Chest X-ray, PA view. Patient: 18 years old, sex M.
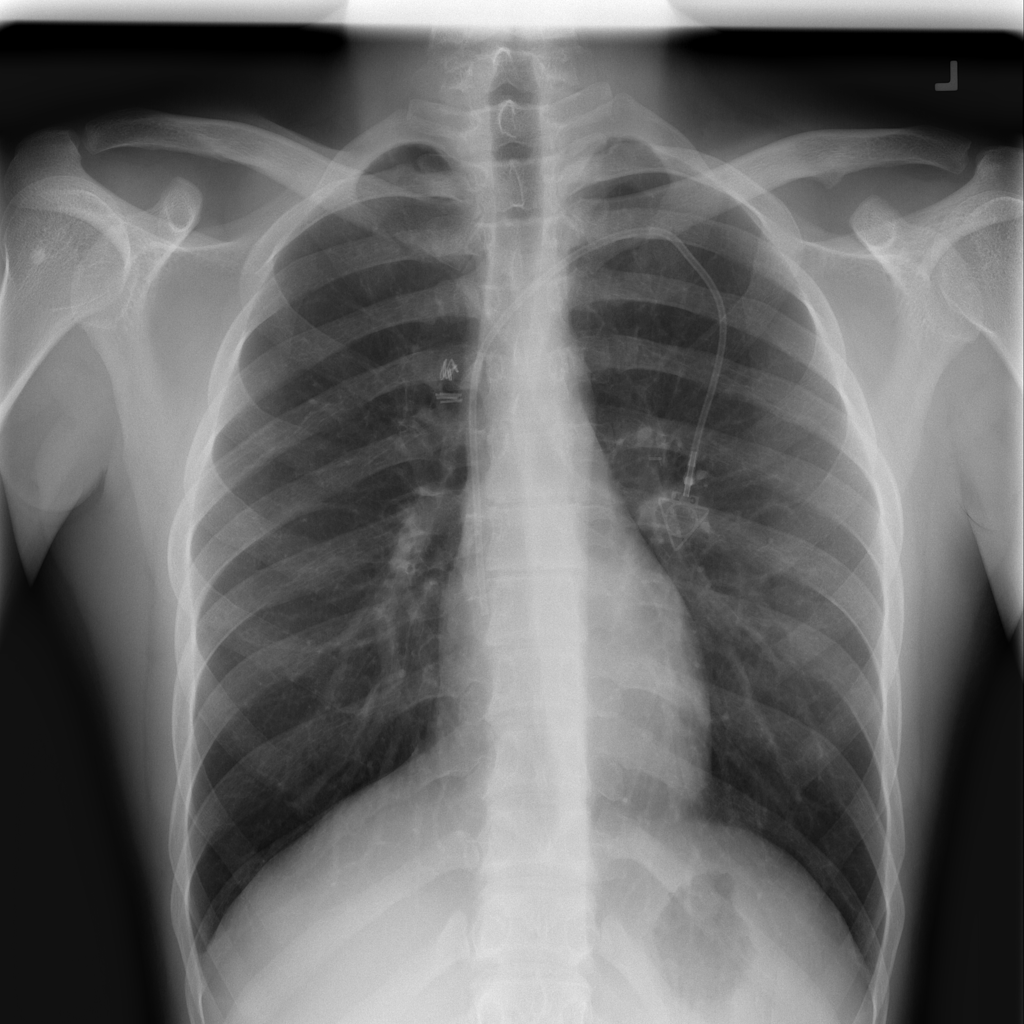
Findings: No Finding